Question: I have checked this <URL> sample. I tried to record audio but when I press "StartDevice" button, I got "Exception from HRESULT: 0xC00DABE0". My audio device is working perfectly, I have checked with Windows 8's built in sound recording app. Can anyone please help me to sort out this issue ?

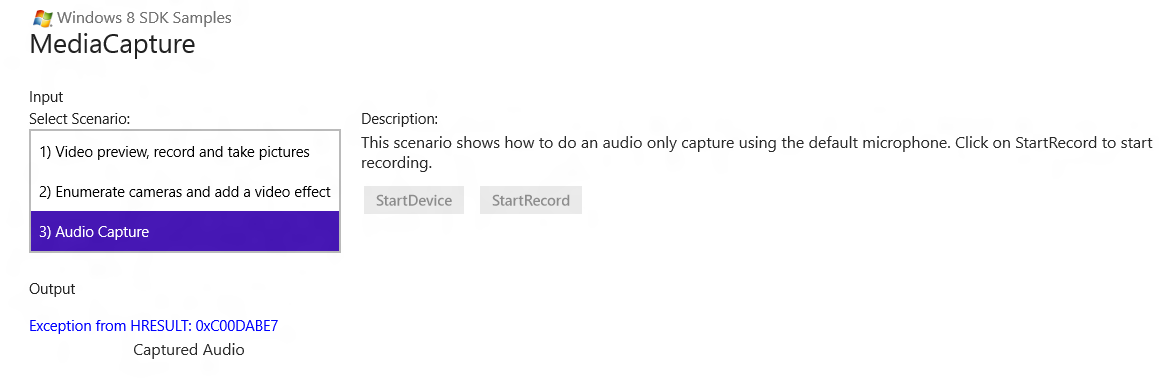
Answer: Finally found the solution
change this line into sample
'''
await m_mediaCaptureMgr.InitializeAsync();
'''
to this
'''
await m_mediaCaptureMgr.InitializeAsync(settings);
'''